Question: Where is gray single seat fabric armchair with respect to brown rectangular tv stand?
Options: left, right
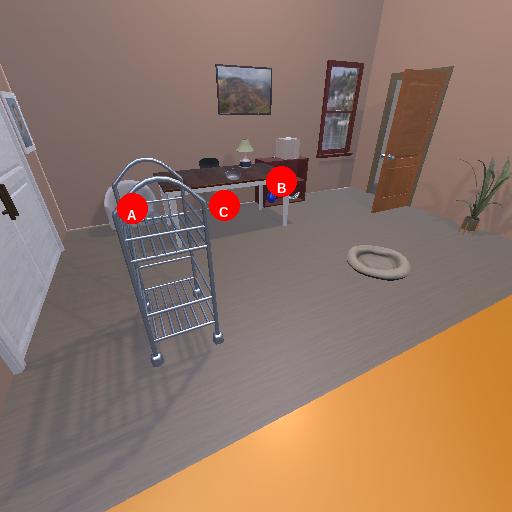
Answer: left